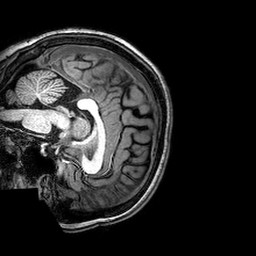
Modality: T1w
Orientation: sagittal
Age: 22
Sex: female